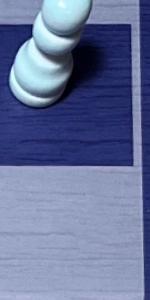
Label: Empty